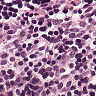
Metastatic tissue present: no